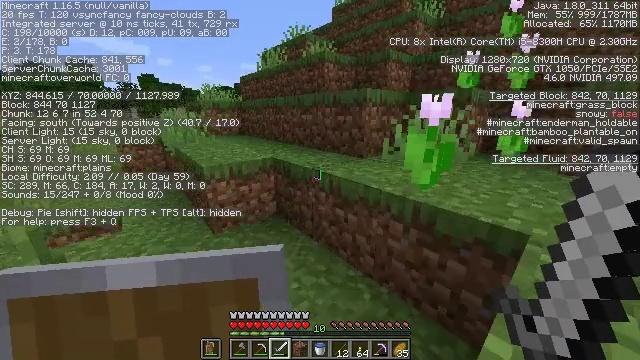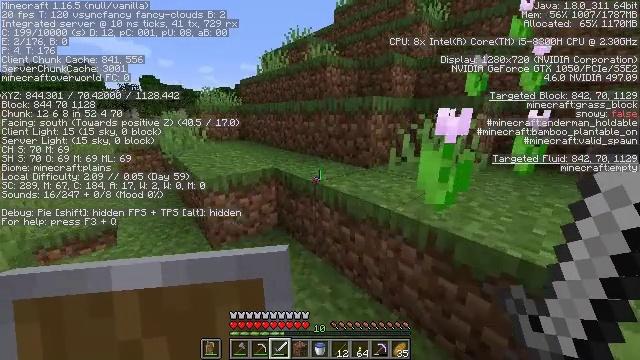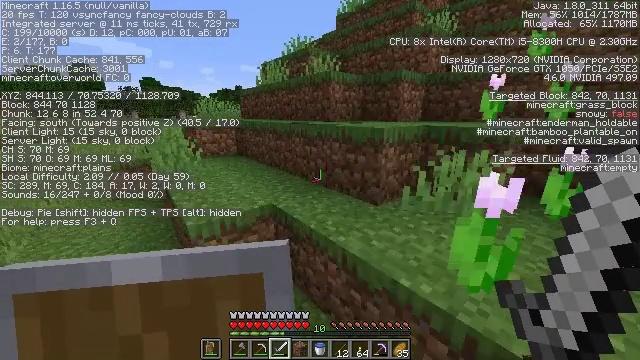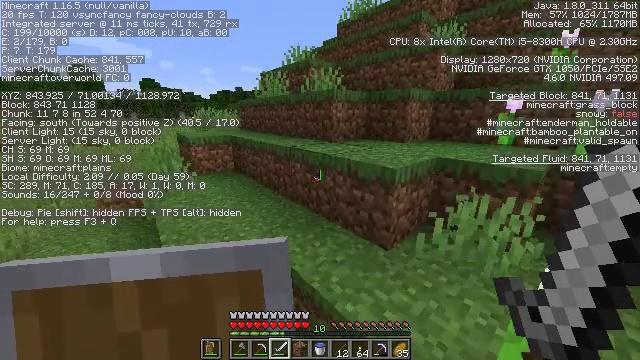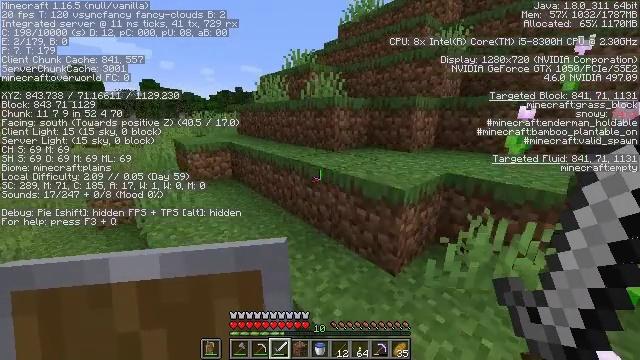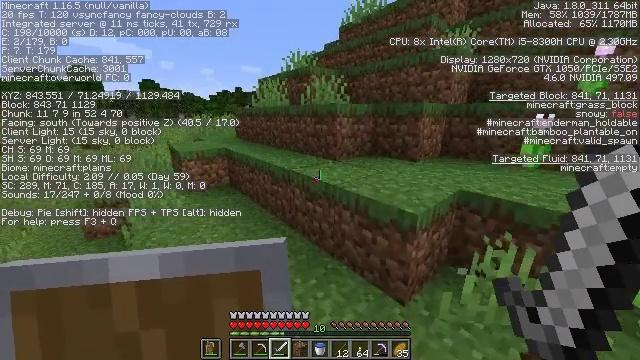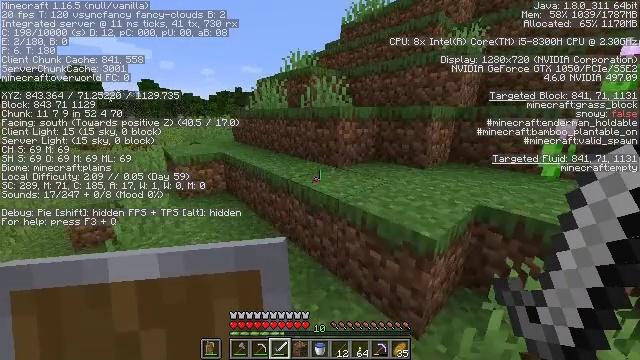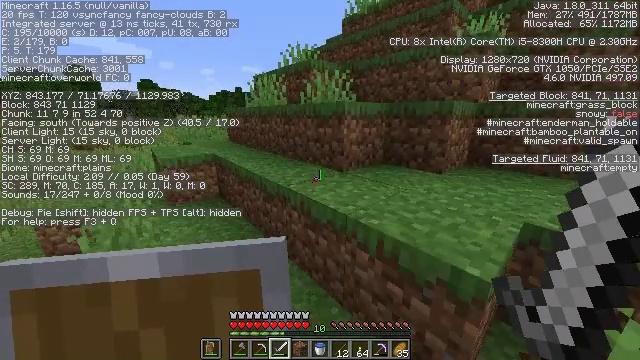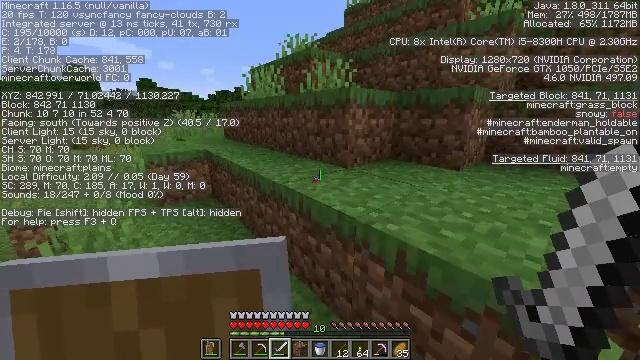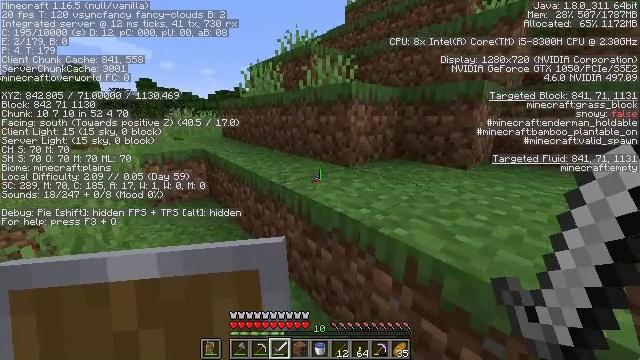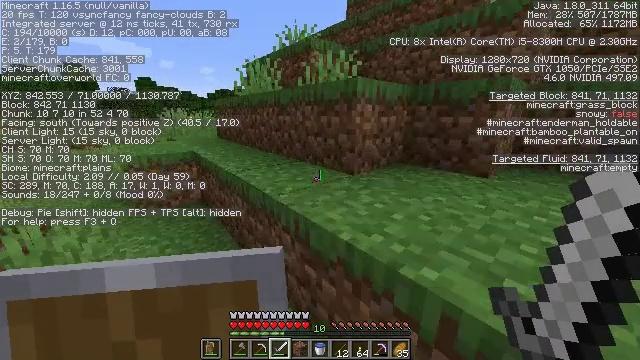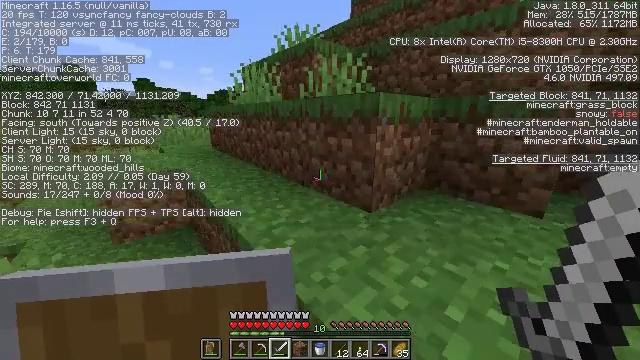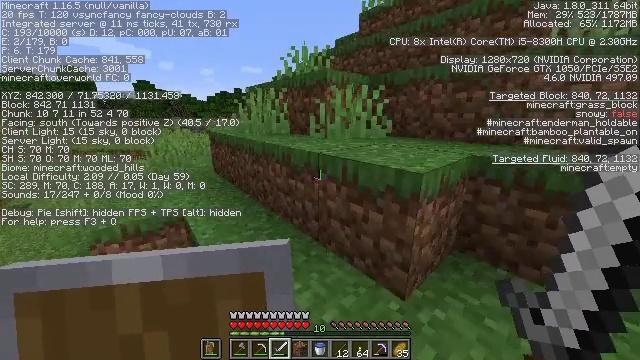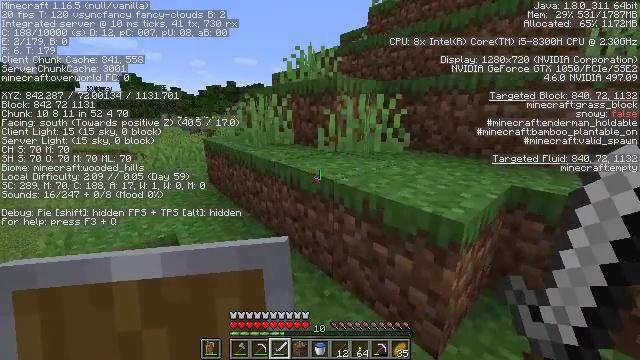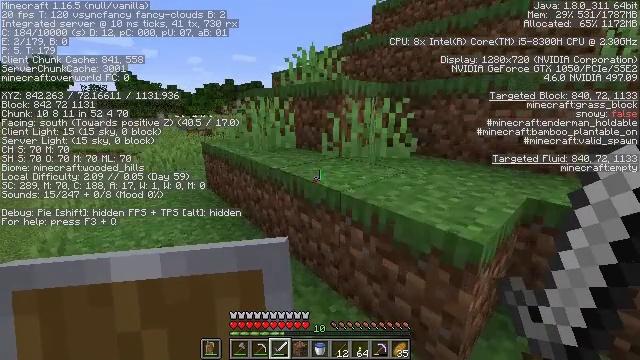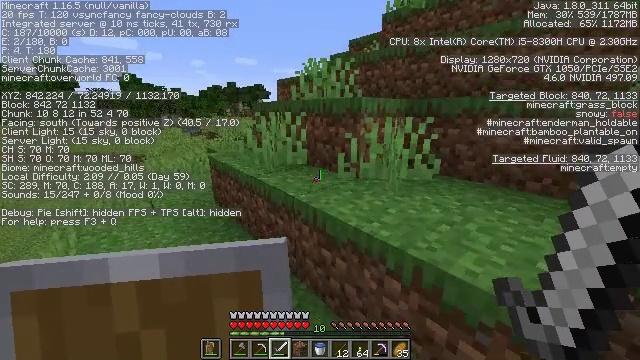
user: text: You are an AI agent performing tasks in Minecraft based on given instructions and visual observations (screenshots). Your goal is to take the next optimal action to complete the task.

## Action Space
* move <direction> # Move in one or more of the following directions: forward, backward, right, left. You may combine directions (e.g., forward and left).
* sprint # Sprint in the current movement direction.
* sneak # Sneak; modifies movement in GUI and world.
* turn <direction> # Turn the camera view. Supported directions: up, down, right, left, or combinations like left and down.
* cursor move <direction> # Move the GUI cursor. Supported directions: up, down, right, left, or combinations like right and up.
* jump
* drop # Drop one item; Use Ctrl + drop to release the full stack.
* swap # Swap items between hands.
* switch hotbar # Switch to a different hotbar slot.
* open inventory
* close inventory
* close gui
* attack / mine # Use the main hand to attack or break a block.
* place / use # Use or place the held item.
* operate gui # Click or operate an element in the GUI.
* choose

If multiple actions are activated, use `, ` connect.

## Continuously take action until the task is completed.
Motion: motion action
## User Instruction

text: Gather the yellow bed by attacking it.
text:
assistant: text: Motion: move forward, sprint, jump
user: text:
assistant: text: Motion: move forward, sprint, jump
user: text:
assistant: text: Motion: move forward, sprint, jump
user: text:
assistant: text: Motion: move forward, sprint, jump
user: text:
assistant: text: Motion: move forward, sprint, jump
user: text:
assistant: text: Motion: move forward, sprint, jump
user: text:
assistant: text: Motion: move forward, sprint, jump
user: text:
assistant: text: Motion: move forward, sprint, jump
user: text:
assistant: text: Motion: move forward, sprint, jump
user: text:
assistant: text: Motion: move forward, sprint, jump
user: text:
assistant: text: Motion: move forward, sprint, jump
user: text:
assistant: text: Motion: move forward, sprint, jump
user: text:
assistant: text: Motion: move forward, sprint, jump
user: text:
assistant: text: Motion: move forward, sprint, jump
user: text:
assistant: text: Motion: move forward, sprint, jump
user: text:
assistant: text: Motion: move forward, sprint, jump
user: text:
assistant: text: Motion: move forward, sprint, jump
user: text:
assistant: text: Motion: move forward, sprint, jump
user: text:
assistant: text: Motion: move forward, sprint, jump
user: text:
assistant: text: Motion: move forward, sprint, jump
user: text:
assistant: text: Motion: move forward, sprint, jump
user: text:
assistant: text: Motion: move forward, sprint, jump
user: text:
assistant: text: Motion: move forward, sprint, jump
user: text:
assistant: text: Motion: move forward, sprint, jump
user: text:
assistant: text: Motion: move forward, sprint, jump
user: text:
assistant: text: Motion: move forward, sprint, jump
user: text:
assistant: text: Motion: move forward, sprint, jump
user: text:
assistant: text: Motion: move forward, sprint, jump
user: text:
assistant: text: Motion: move forward, sprint, jump
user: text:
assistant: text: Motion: move forward, sprint, jump